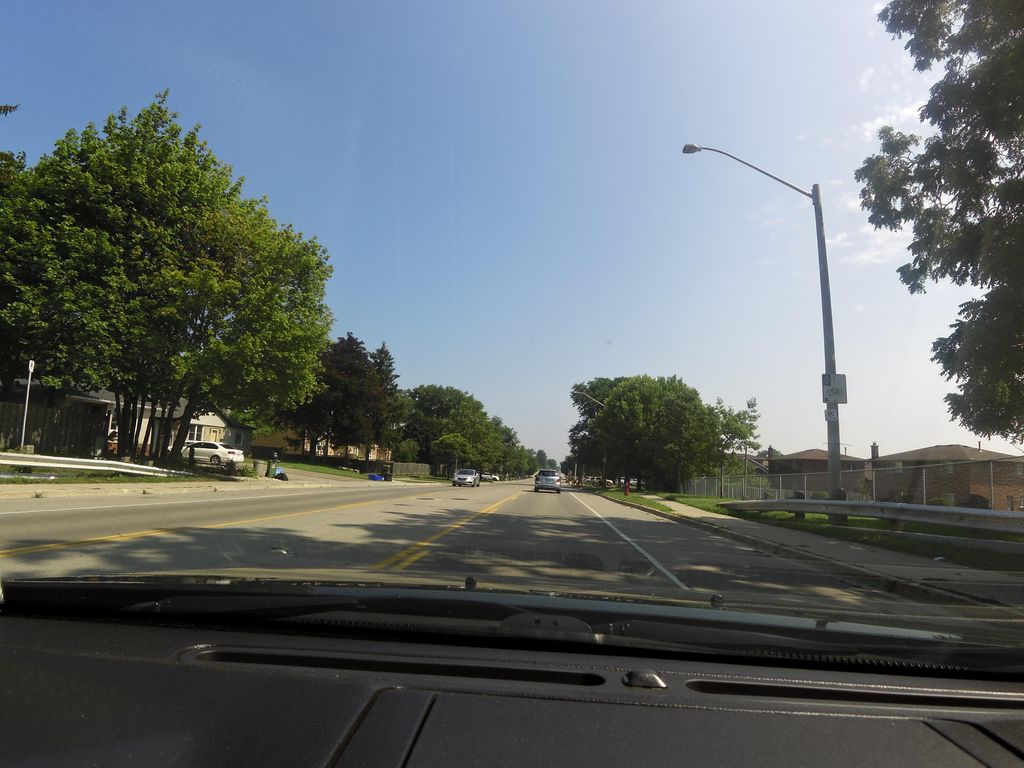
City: hamilton